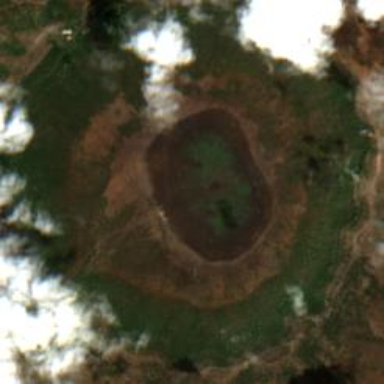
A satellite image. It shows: Natural crater.